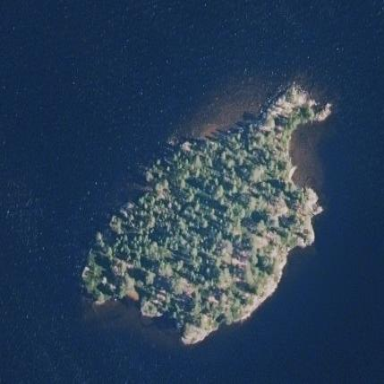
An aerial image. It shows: Islet.